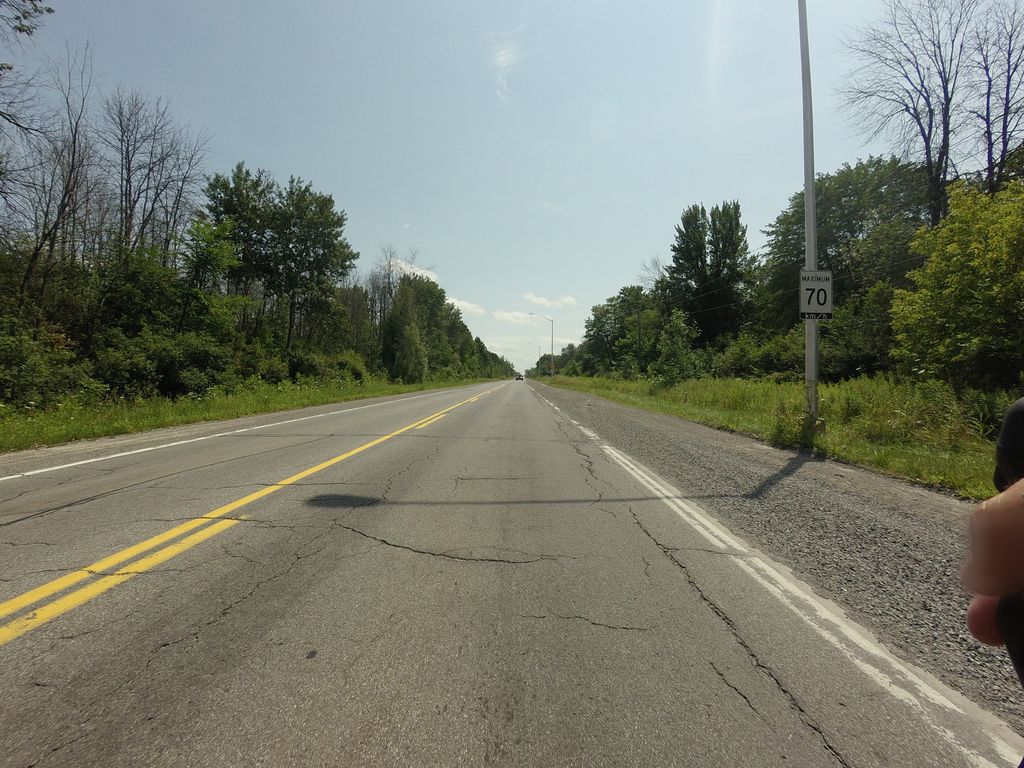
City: ottawa-gatineau